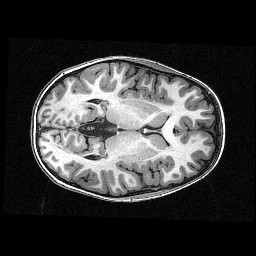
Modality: T1w
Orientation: axial
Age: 10
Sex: male
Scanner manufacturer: siemens
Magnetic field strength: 3 T
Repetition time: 2.3 s
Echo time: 0.00336 s